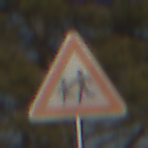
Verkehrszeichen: KinderRechts
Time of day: MorningAfternoon
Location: Outdoor (Nature)
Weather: PartlyCloudy
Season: NotSpecified
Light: Natural